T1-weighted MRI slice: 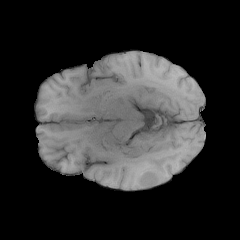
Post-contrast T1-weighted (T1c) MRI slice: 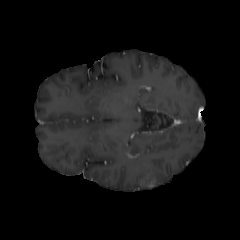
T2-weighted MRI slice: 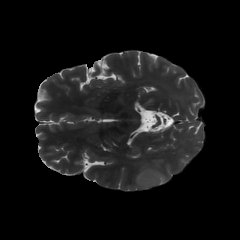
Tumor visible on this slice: yes